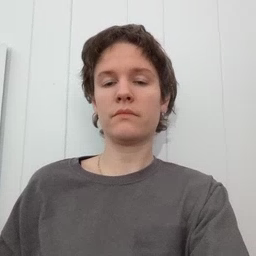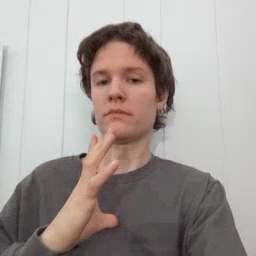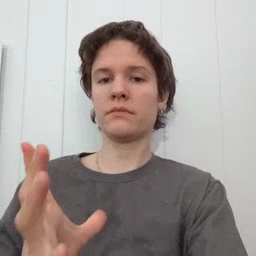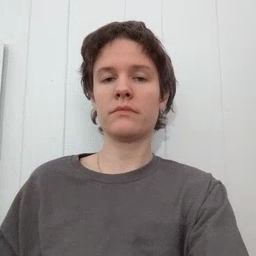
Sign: fine